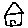
Label: house